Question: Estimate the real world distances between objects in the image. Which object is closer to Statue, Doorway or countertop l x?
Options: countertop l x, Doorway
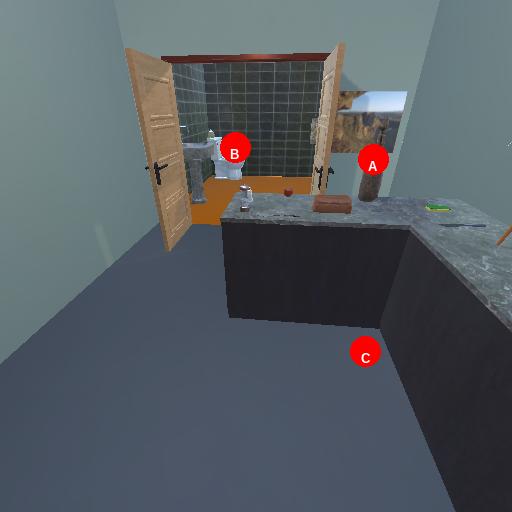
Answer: countertop l x